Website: lowes
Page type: newsletter-management
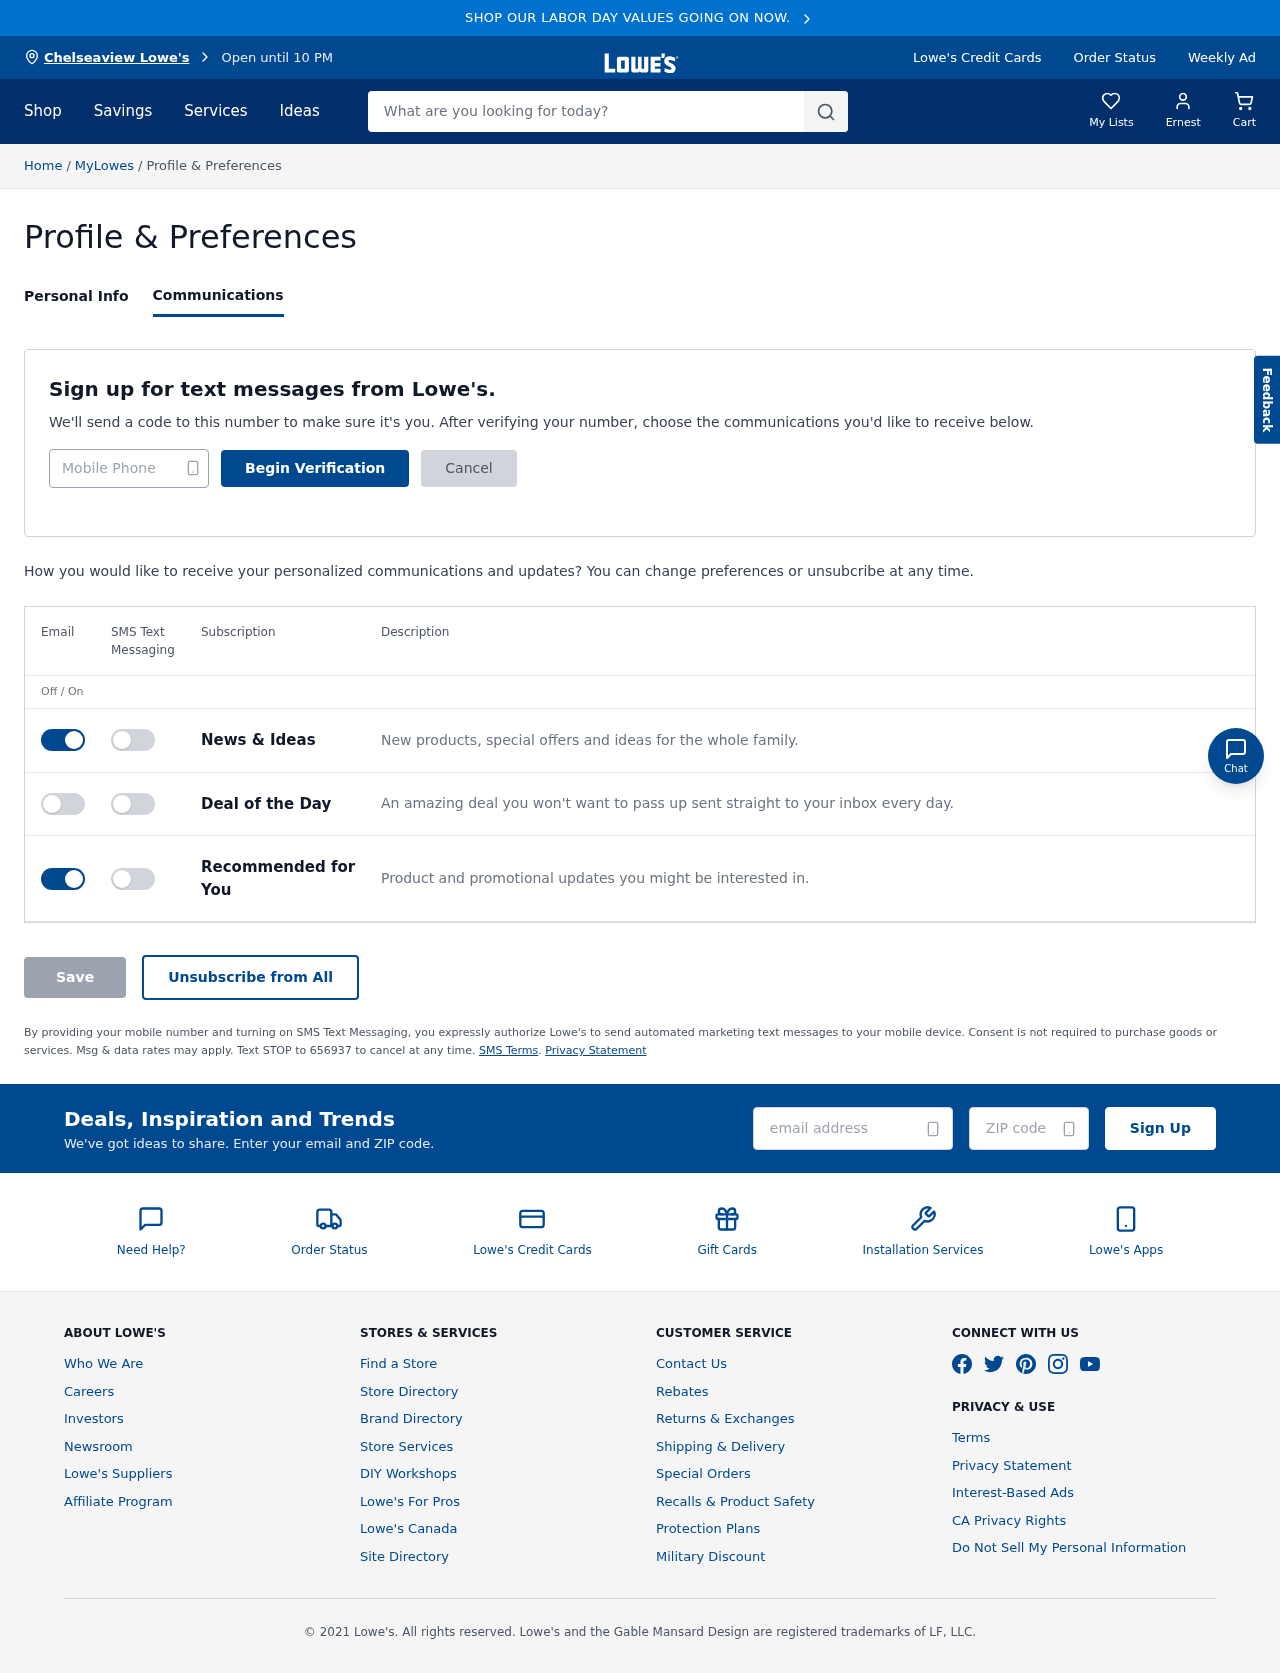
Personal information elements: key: PII_CITY
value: Chelseaview Lowe's
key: PII_EMAIL
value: ernest.stevens@gmail.com
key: PII_FIRSTNAME
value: Ernest
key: PII_PHONE
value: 3252067836
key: PII_POSTCODE
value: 79393
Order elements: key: ORDER_NUM_ITEMS
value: Cart
Search elements: key: HEADER_SEARCH
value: What are you looking for today?